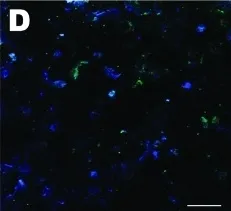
Morphologic appearance of infected erythrocytes of a 57-year-old woman in China and immunofluorescent antibody test results. C) Healthy control serum not reactive against Colpodella antigen. Scale bar = 20 microm; original magnification x40.
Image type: pathology (immunostaining)